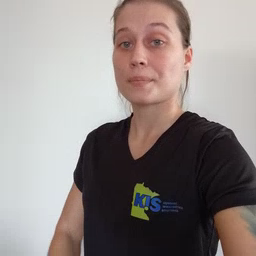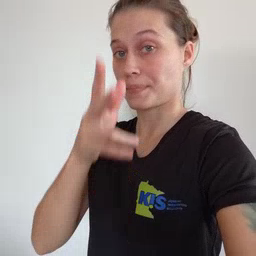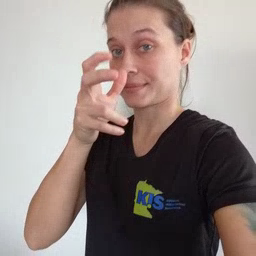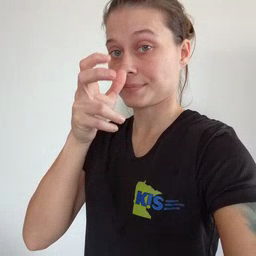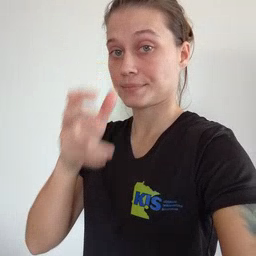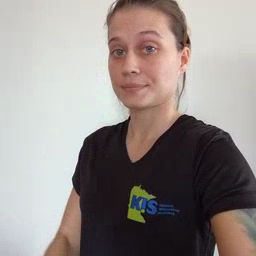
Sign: bug